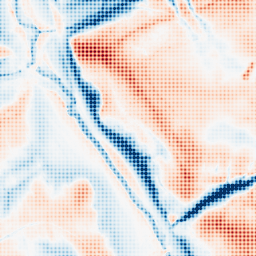
Category: trend_removal
Decomposition family: local_polynomial
Decomposition parameters: window_size: 51
degree: 2
Upsampling method: sinc_blackman
Upsampling parameters: scale: 8
kernel_size: 8
Upsampling scale: 8